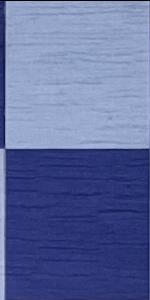
Label: Empty